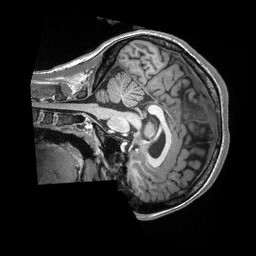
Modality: T1w
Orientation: sagittal
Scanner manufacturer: siemens
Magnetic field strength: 3 T
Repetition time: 2.3 s
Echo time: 0.00308 s